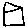
Label: house